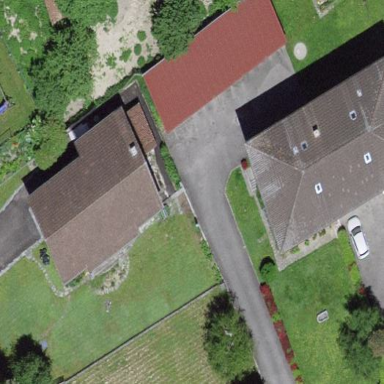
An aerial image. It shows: Residential building.